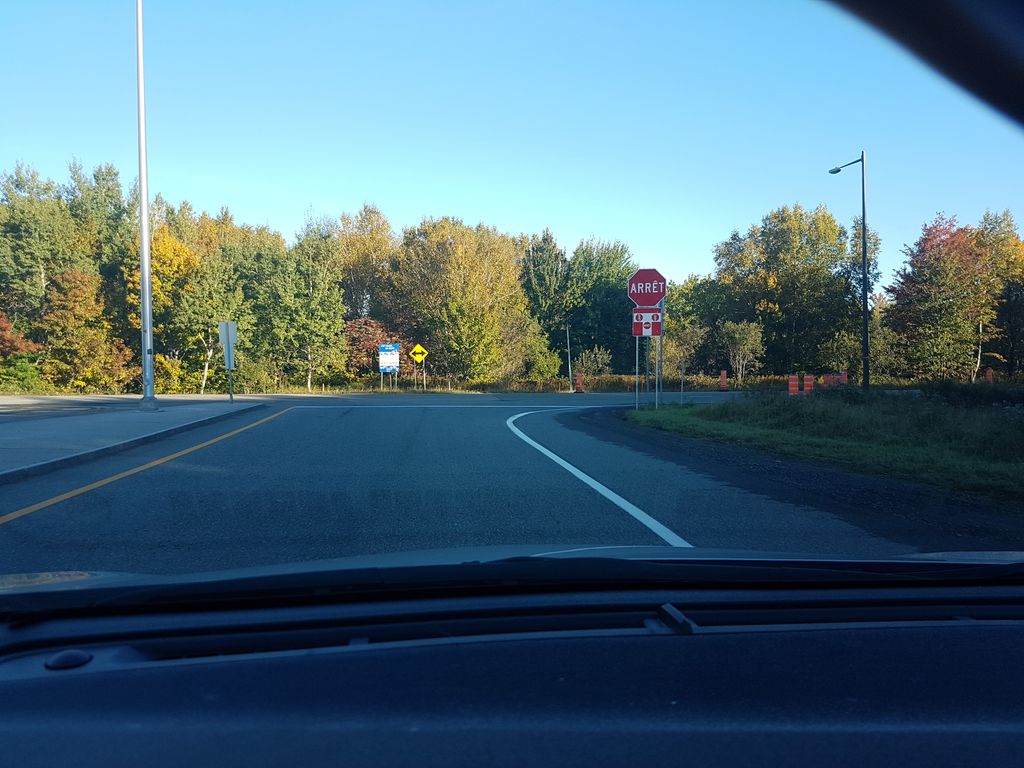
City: quebec_city